Field crop: tomato
Growth stage: 1
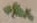
Species: solanum